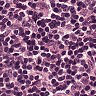
Metastatic tissue present: no